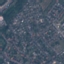
Label: Residential